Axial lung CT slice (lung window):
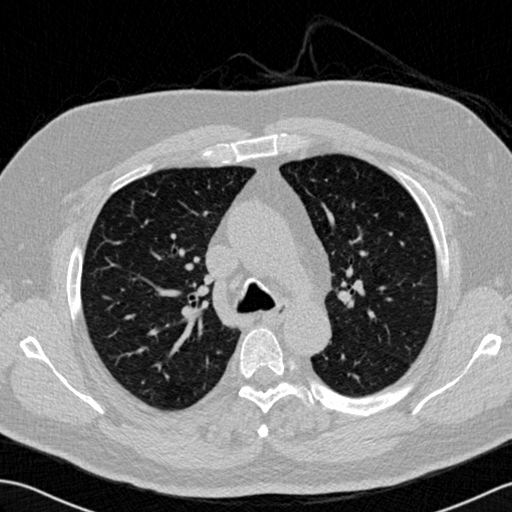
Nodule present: no